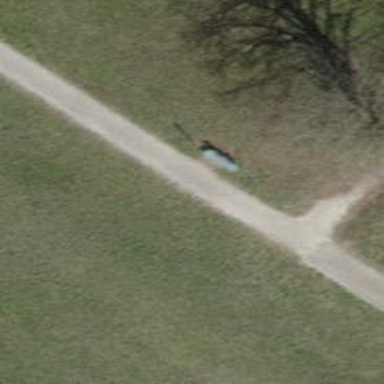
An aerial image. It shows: Bench.